Question: What's the meaning of the top number "139873604363984" from plot_model of keras?

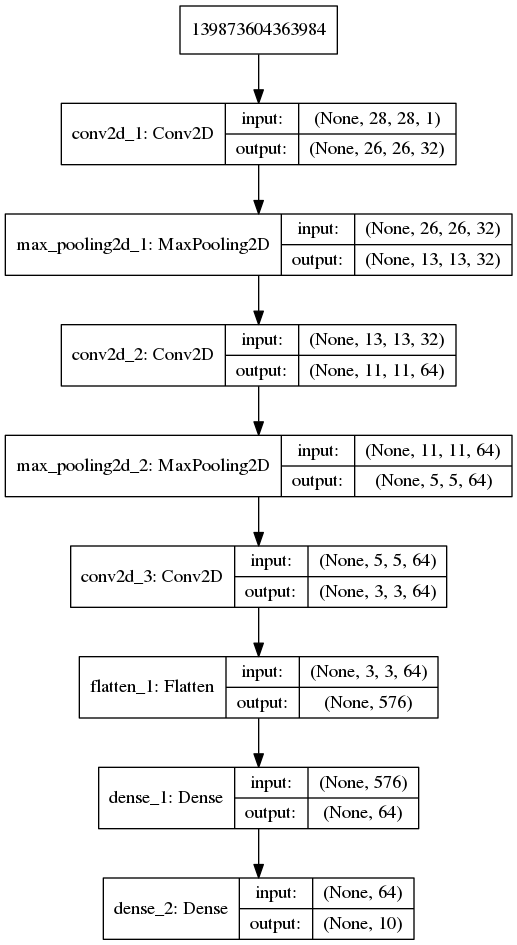
Answer: The topmost block in your diagram represents an implicit Keras input layer. The number itself is probably an internal Python id of the layer object. The appearance of this block is caused by a bug in Keras explained and fixed <URL>. As of Keras 2.3.1 this seems to be fixed, and implicit layers are no longer shown by default.
If you still use the old version of Keras, upgrading it by running 'pip install Keras --upgrade' should get rid of this block.